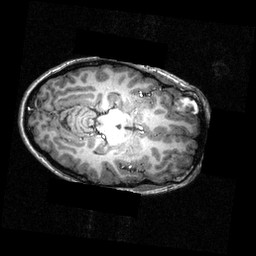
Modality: T1w
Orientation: axial
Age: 24
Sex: female
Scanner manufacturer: siemens
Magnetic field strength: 3.951 T
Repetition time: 1.5 s
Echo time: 0.00335 s